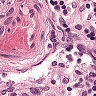
Metastatic tissue present: no